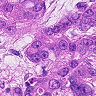
Metastatic tissue present: yes